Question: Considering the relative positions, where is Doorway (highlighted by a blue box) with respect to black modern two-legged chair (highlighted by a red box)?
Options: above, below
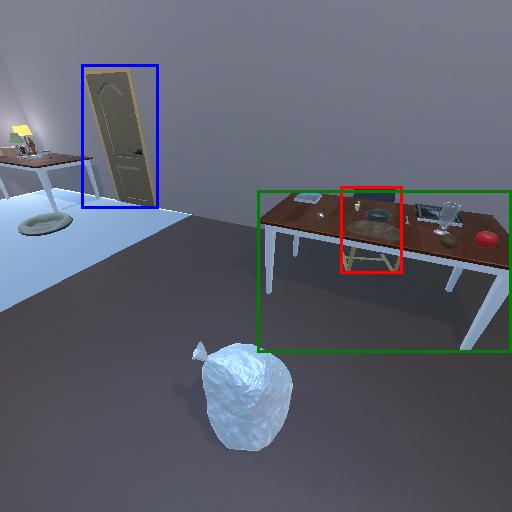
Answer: above